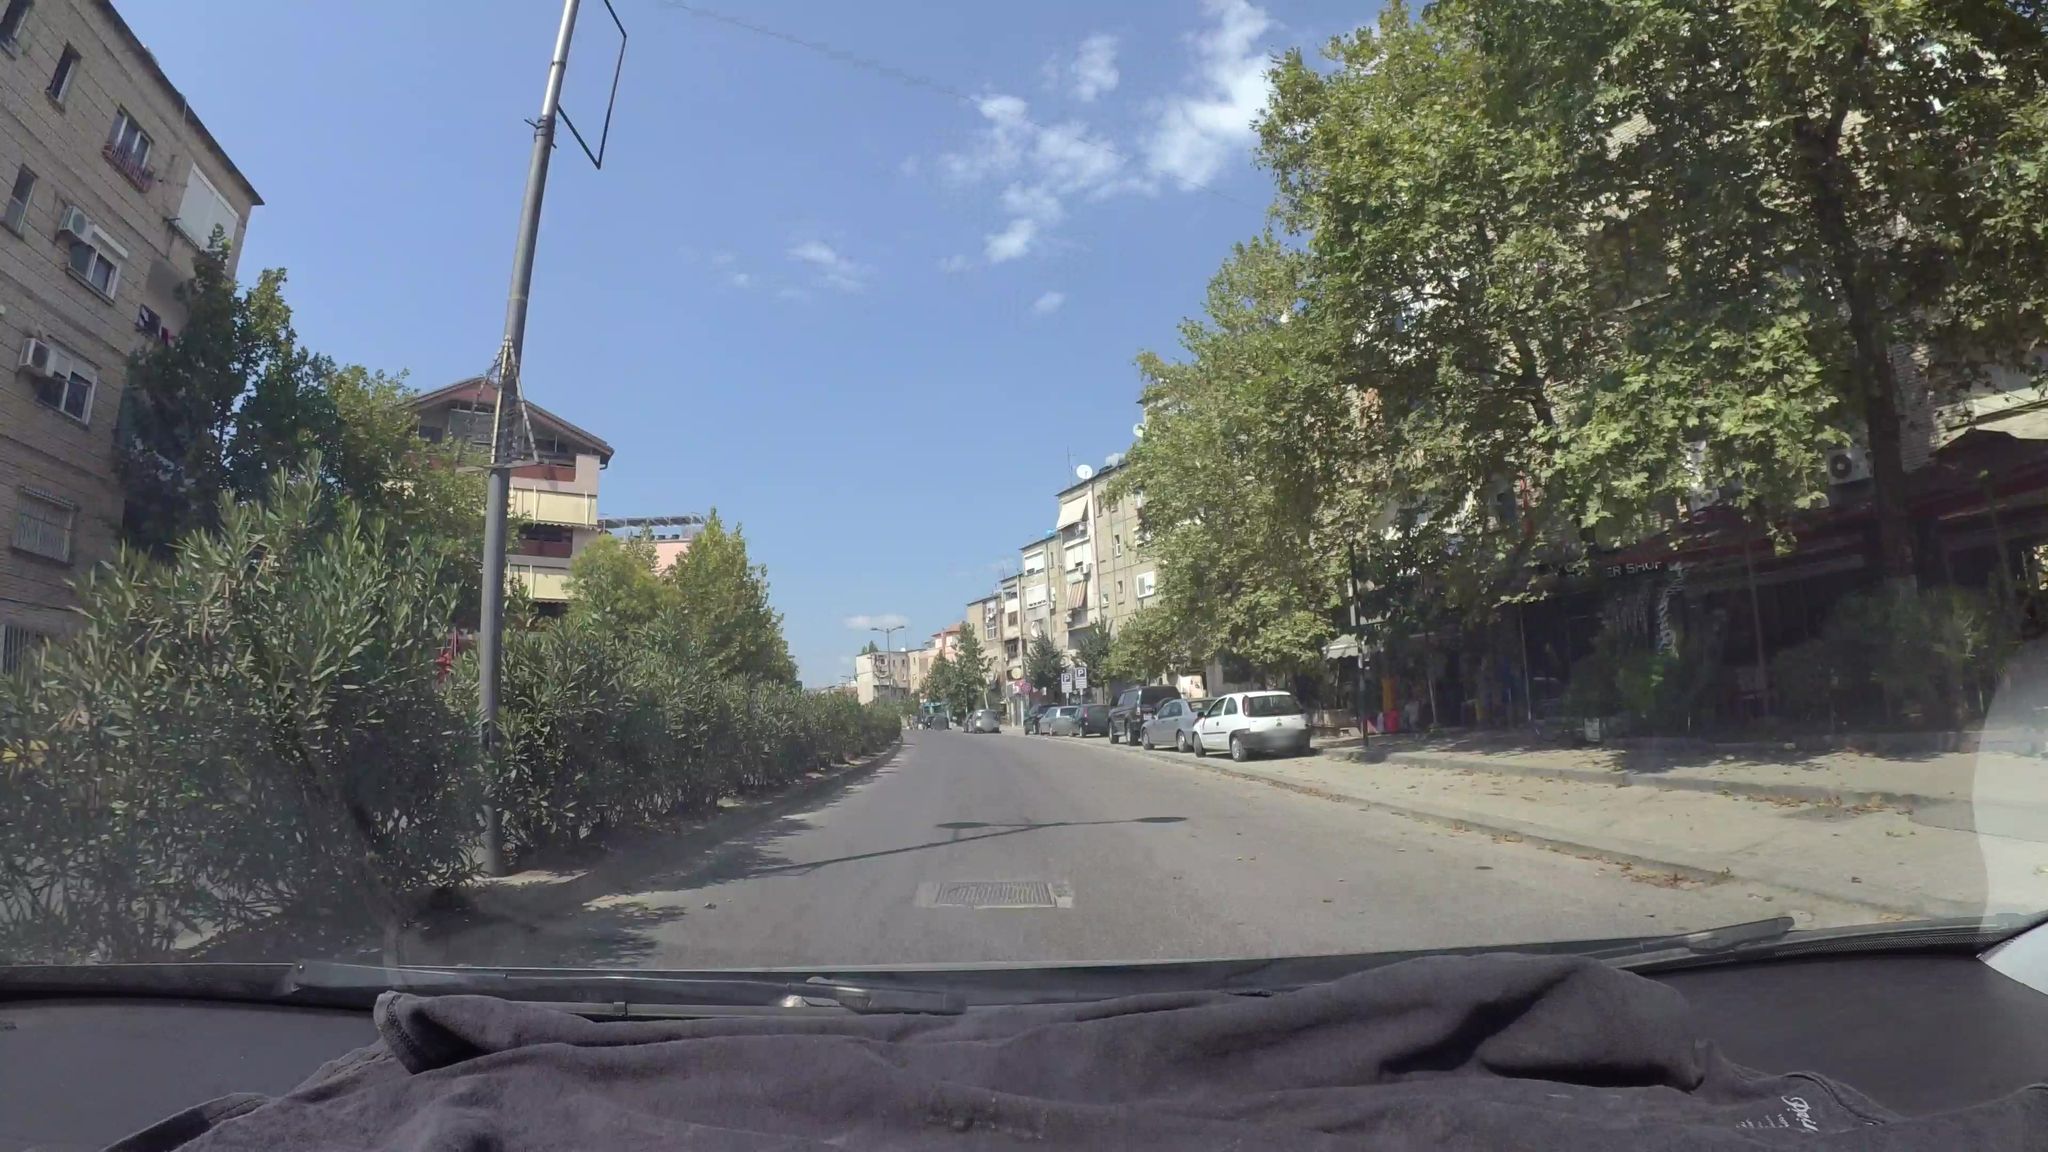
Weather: clear
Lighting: day
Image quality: good
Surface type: driving surface
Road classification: service, living_street
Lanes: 1
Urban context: urban centre
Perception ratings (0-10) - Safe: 3.91, Lively: 2.92, Beautiful: 4.16, Boring: 3.7, Depressing: 5.45, Wealthy: 3.67